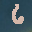
Label: 6